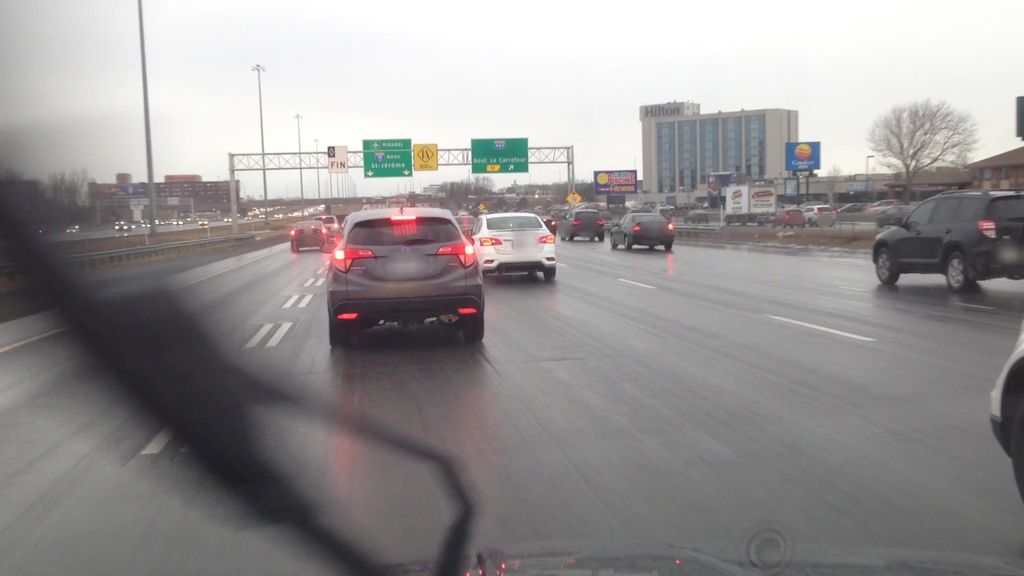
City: montreal